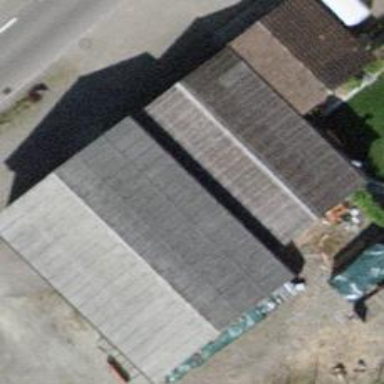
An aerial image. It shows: Barn.